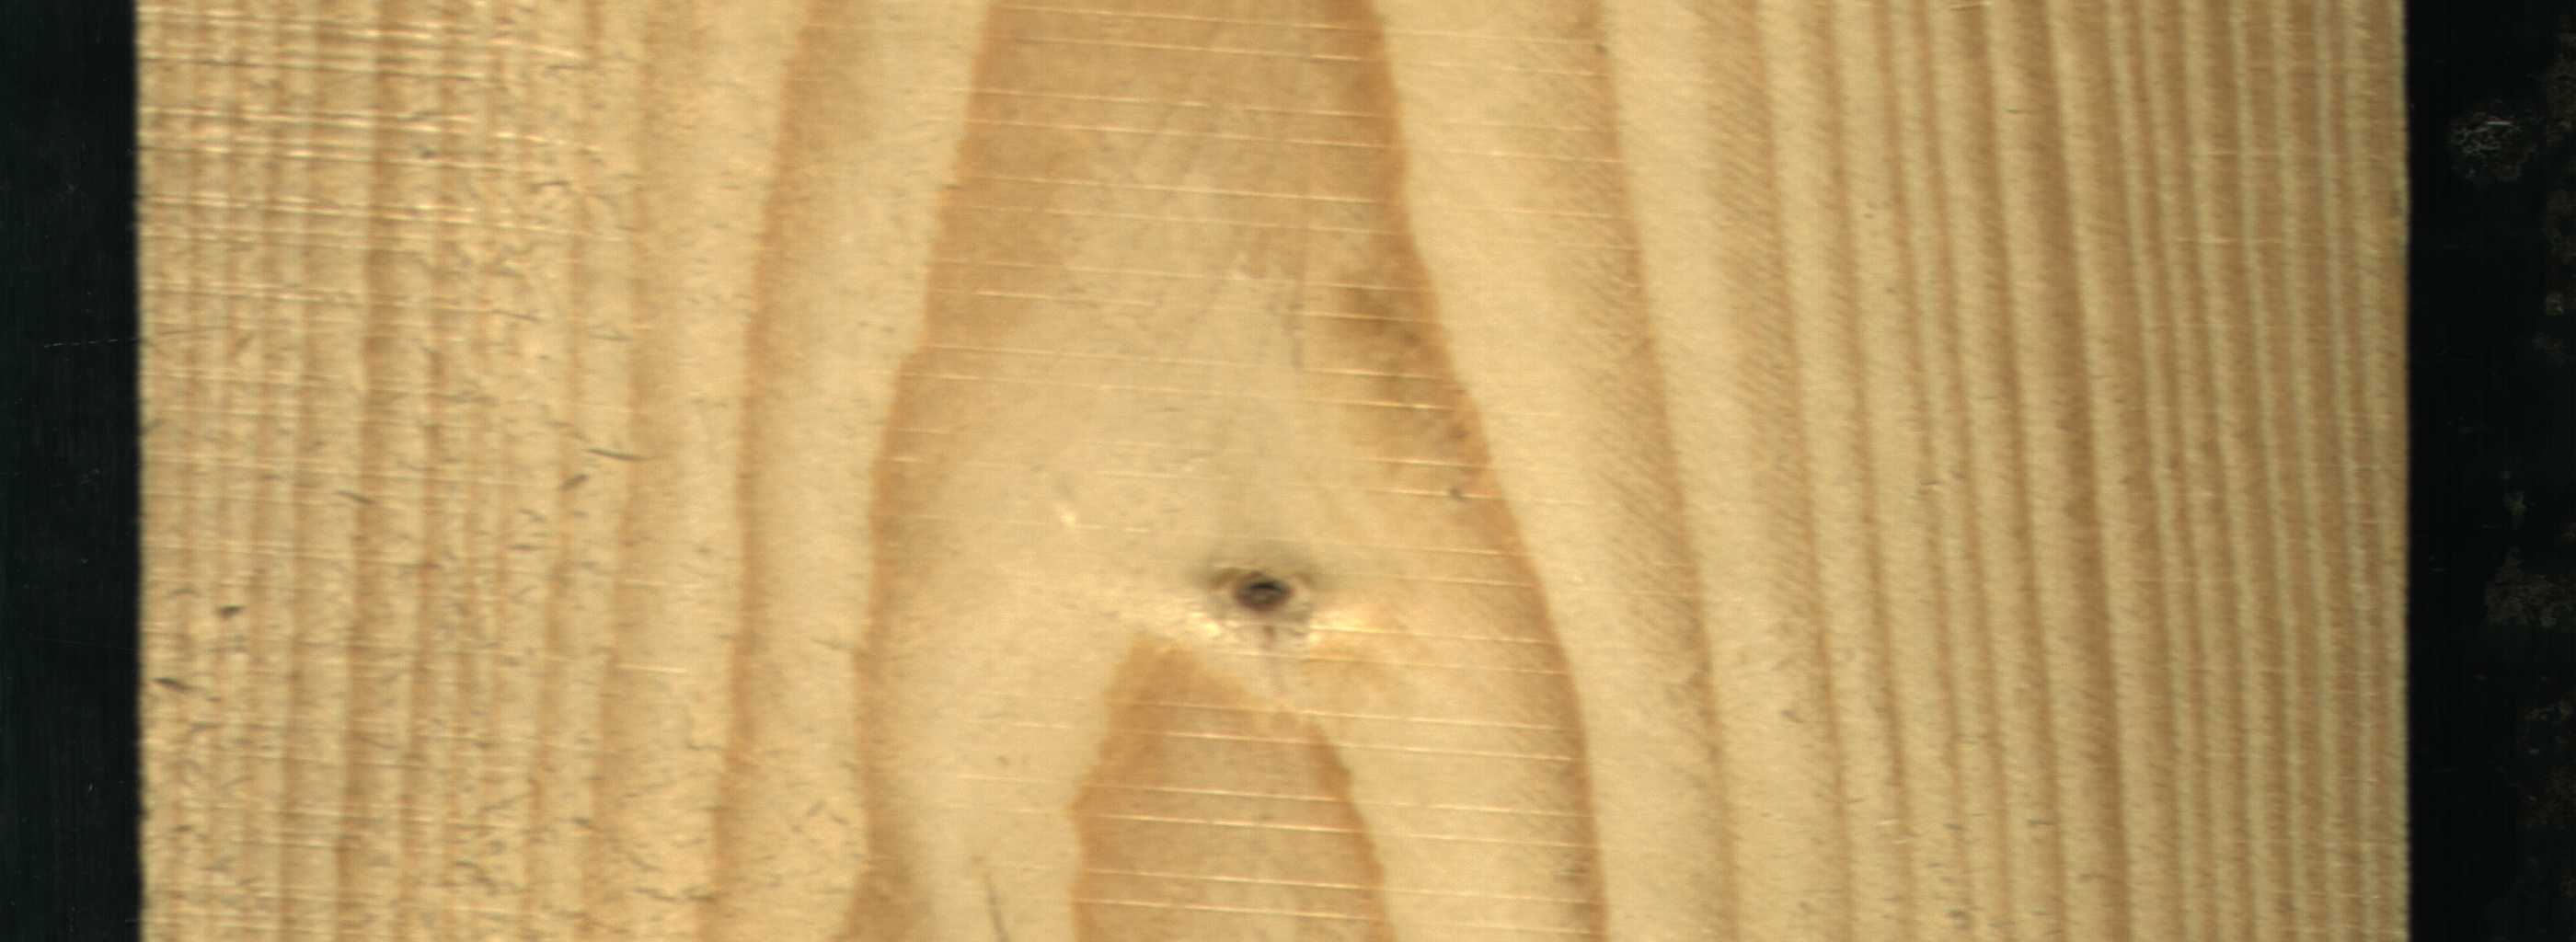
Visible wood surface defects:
Live_Knot